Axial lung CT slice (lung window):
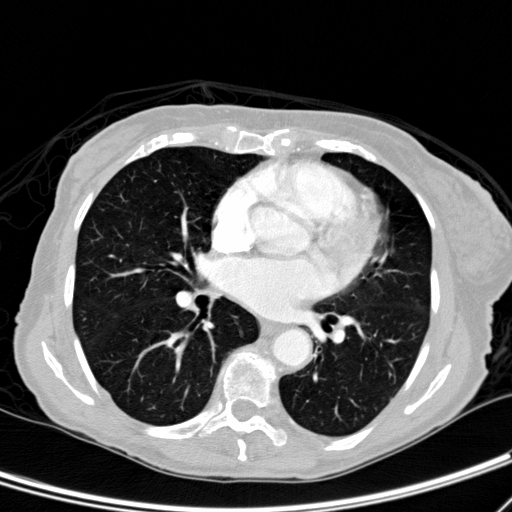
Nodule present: no